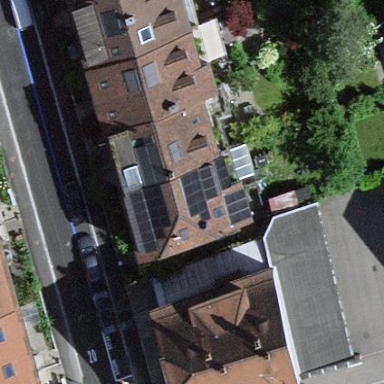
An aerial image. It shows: Terrace building.